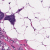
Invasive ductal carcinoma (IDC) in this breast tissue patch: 1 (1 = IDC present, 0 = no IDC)